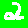
Digit: 2